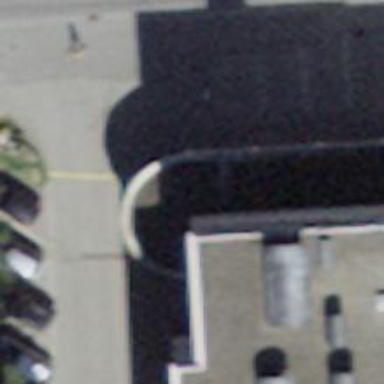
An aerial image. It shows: Charging station.